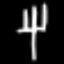
Label: fork